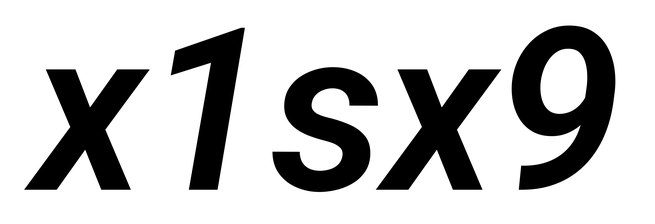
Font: Roboto-Italic_SemiBold_Italic